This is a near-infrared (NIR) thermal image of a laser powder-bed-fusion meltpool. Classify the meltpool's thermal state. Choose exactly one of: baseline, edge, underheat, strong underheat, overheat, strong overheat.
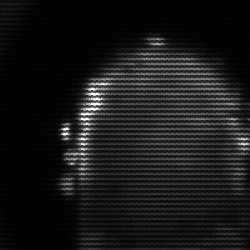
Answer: baseline